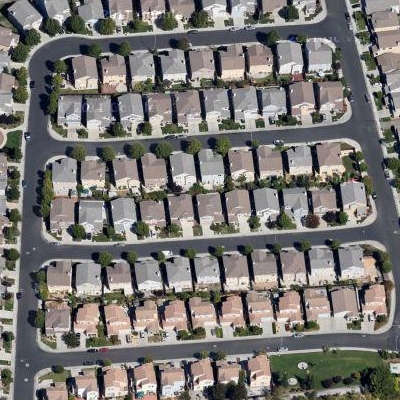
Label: fResident